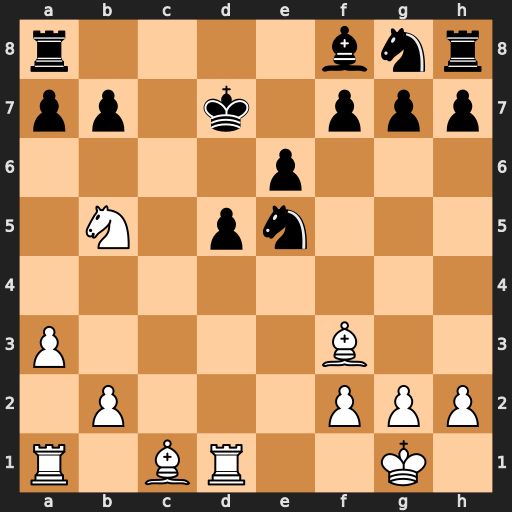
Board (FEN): r4bnr/pp1k1ppp/4p3/1N1pn3/8/P4B2/1P3PPP/R1BR2K1
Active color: w
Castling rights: -
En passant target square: -
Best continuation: Bxd5 exd5 Rxd5+